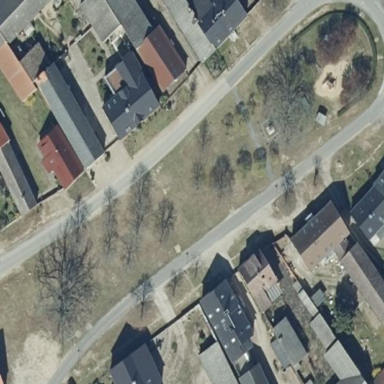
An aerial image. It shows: Village green area.